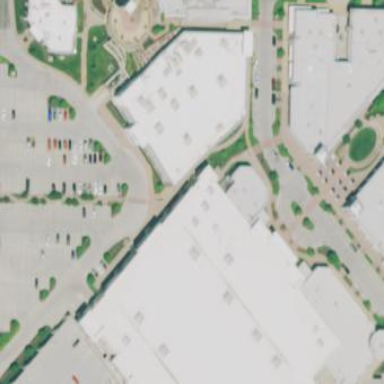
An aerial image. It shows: Retail building.